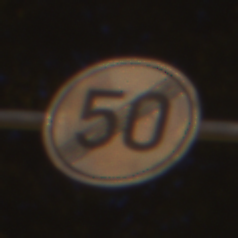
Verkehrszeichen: EndeGeschwindigkeit50
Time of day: Night
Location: Outdoor (Urban)
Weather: Clear
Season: NotSpecified
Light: Artificial